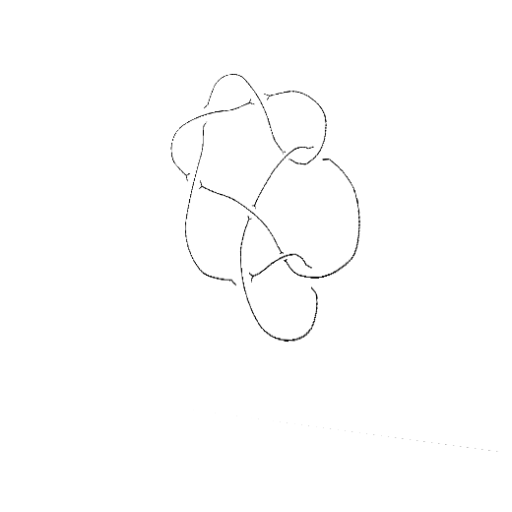
Crossing number: 9